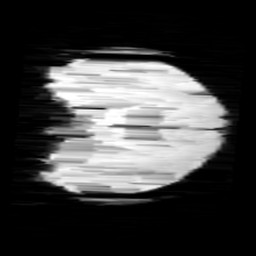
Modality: minIP
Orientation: coronal
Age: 11
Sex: female
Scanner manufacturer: siemens
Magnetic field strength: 3 T
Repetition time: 0.027 s
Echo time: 0.02 s